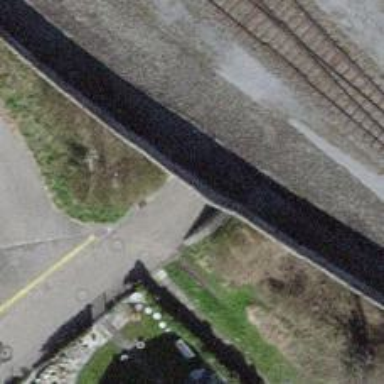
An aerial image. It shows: Footway tunnel.